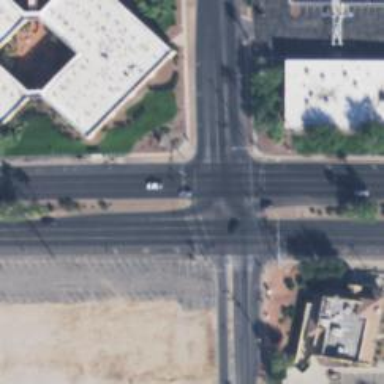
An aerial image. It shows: Uncontrolled road crossing.